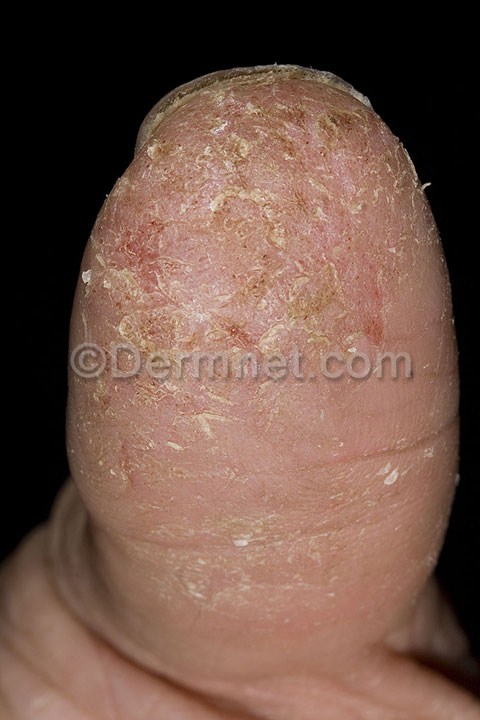
Disease: Eczema Photos